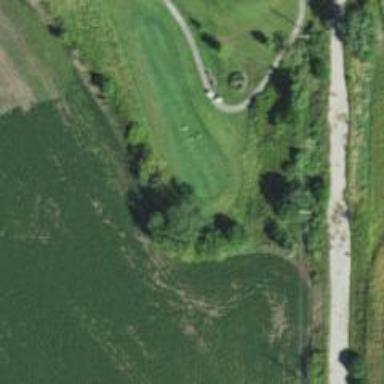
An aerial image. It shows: Golf tee on grassy land.